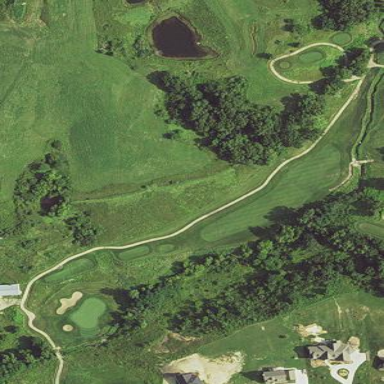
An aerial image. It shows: Grassy area designated as golf fairway.